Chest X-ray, PA view. Patient: 41 years old, sex F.
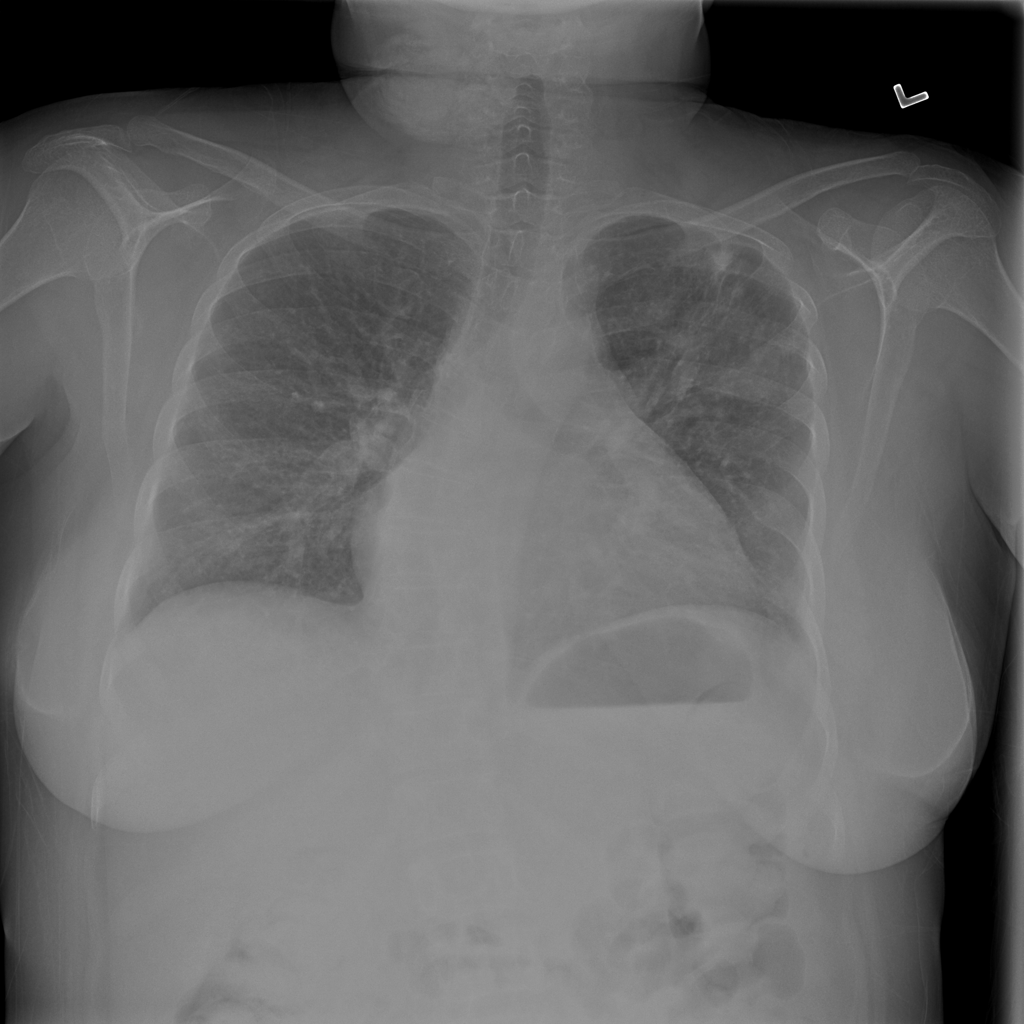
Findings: Cardiomegaly, Infiltration, Nodule, Mass